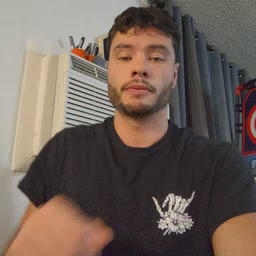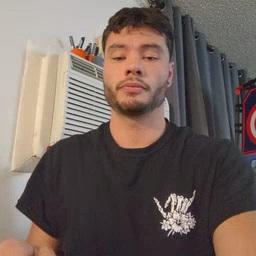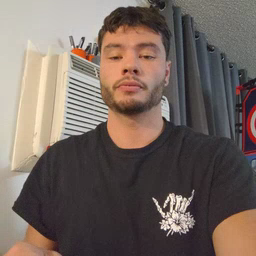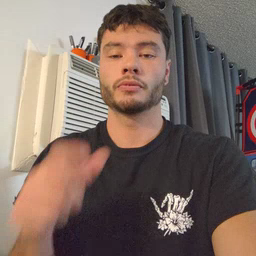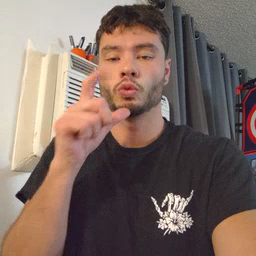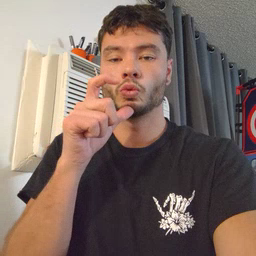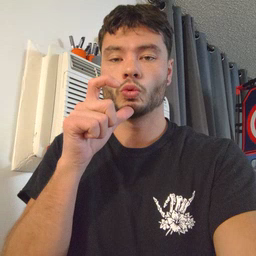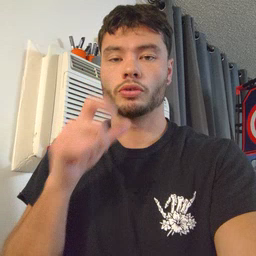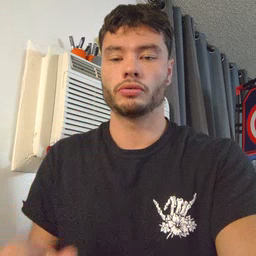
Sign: who